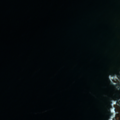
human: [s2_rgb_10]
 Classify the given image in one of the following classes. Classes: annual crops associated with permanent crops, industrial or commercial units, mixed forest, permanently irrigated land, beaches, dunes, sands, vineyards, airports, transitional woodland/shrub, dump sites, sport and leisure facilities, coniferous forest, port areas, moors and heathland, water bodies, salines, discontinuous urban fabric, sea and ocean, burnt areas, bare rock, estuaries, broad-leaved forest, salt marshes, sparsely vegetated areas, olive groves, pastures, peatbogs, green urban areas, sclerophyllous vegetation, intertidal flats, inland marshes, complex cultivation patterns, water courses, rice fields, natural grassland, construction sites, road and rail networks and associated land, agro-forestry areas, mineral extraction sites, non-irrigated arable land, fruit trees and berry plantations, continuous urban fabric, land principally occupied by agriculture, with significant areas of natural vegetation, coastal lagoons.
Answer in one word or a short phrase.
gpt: sea and ocean